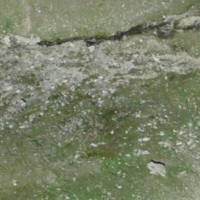
EUNIS habitat code: 48
Species observed at this site:
Dactylorhiza viridis